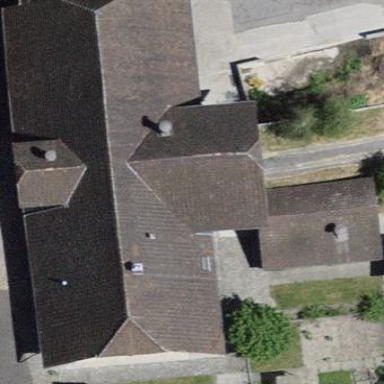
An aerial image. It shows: Farm building.